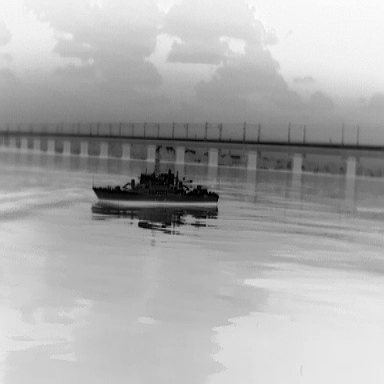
There is a warship in the infrared image.